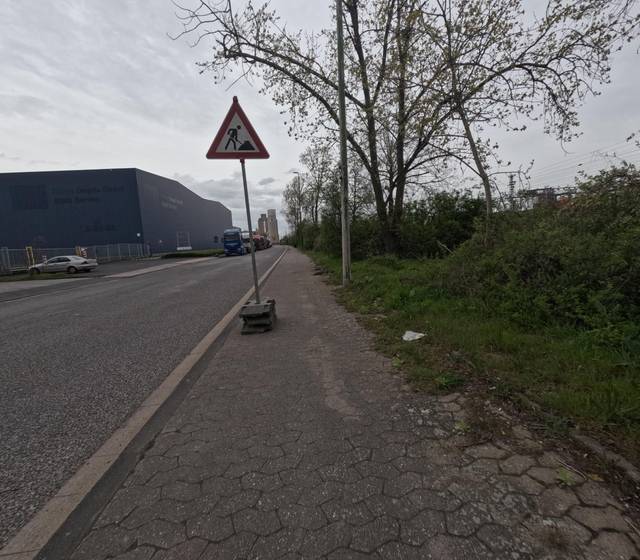
Region: Germany
Coordinates: 51.211, 6.709